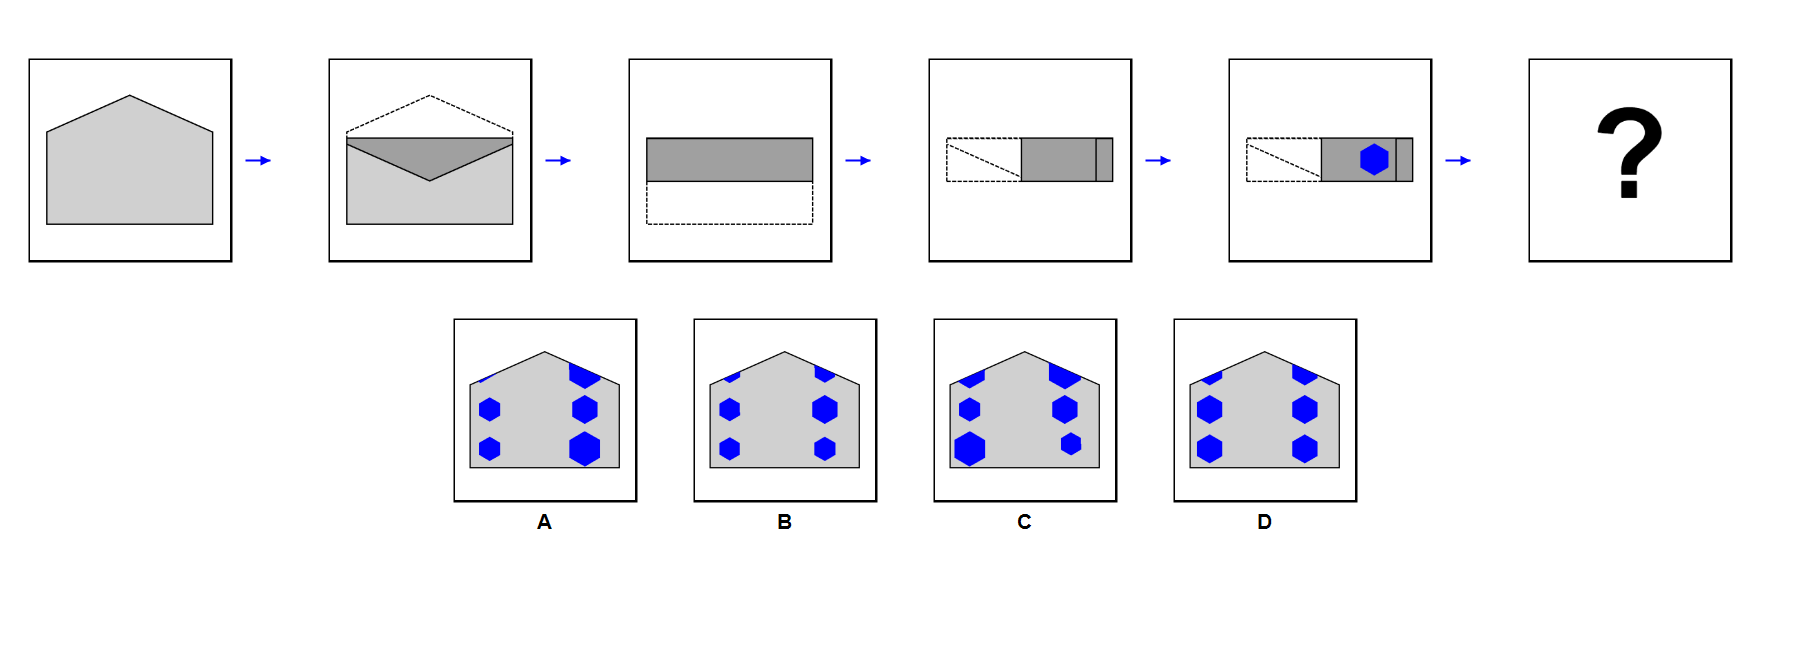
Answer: D